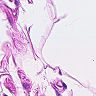
Metastatic tissue present: no